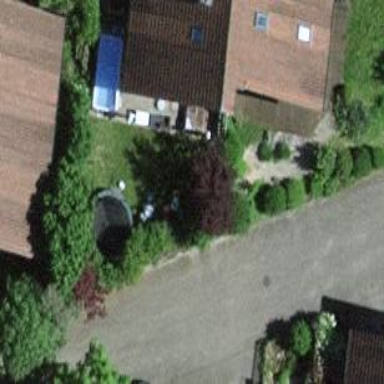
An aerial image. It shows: Garage.